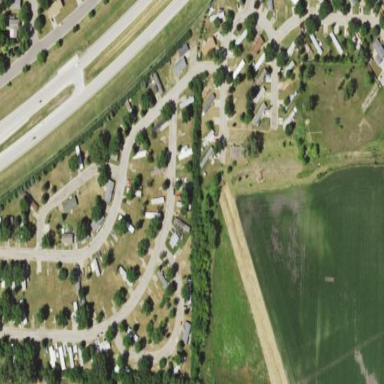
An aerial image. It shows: Residential area known as trailer park.